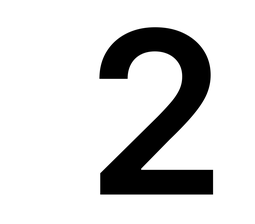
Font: Inter_SemiBold